Question: I am doing project and making an app in which after login I need to switch to Navigation Drawer Activity. But whenever I was adding a Navigation Drawer in my project the activity_navigation was always showing a rendering problem.
After many hours I tried to make a new project, and then added only "Navigation Drawer Activity" the problem was still there in Rendering.

This is what i am getting by creating a new project having a simple "Navigation Drawer Activity".
This Rendering Problem only exists in and not in and
Please note that
- Android Support Repository
- Android Support Library
ALL are added.
There are many solutions available on siteS, blogs and even stackoverflow saying to change the build.graddle file and so on. I tried many solutions but couldn't find a satisfactory one. Please Help me in that regard.
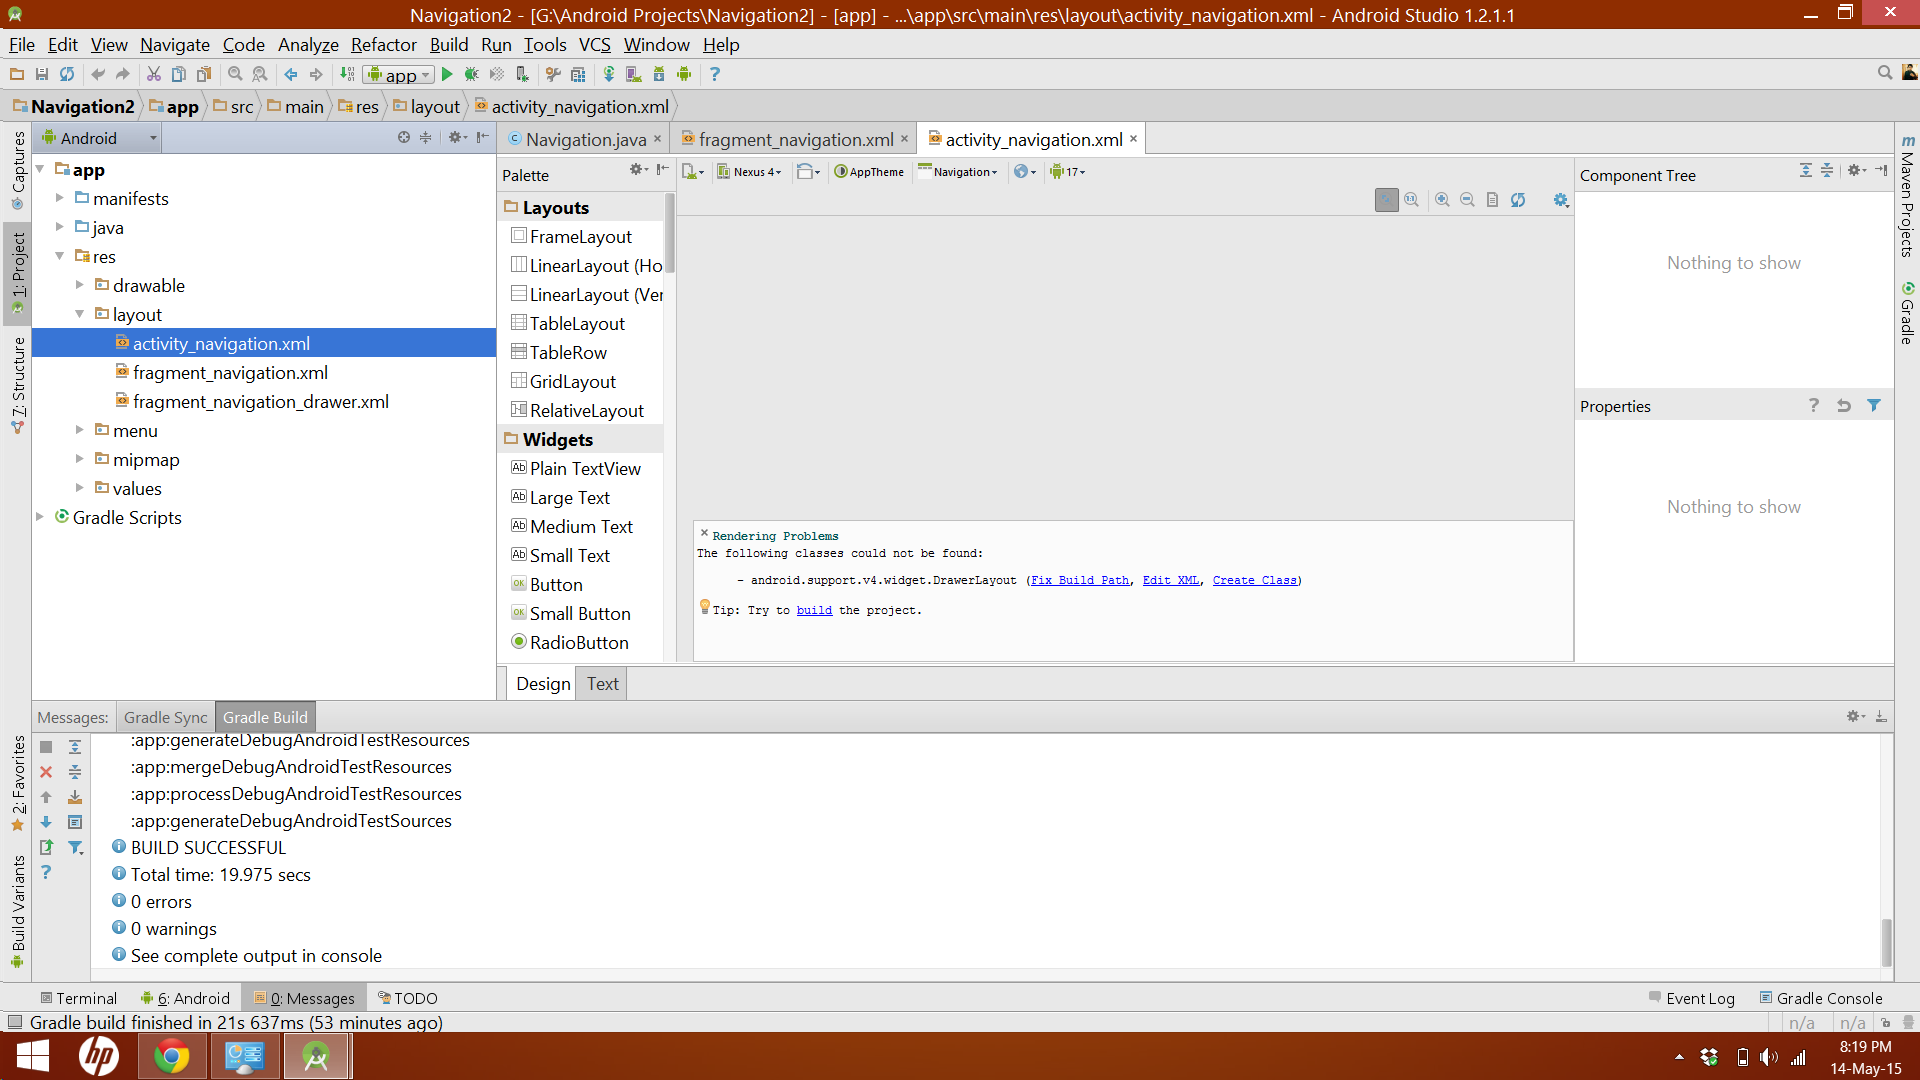
Answer: I'm having the same problem with Android Studio 1.2 and I've tried a lot of things but any of them works
For me the solution was to use the and update Android Studio to 1.3.
Now I have this version and it works perfect but this is not and stable version

My build.grade is in this way
apply plugin: 'com.android.application'
'''
android {
compileSdkVersion 22
buildToolsVersion '21.1.2'
defaultConfig {
applicationId "com.androidtest.materialdesign"
minSdkVersion 15
targetSdkVersion 22
versionCode 1
versionName "1.0"
}
buildTypes {
release {
minifyEnabled false
proguardFiles getDefaultProguardFile('proguard-android.txt'), 'proguard-rules.pro'
}
}
}
dependencies {
compile fileTree(dir: 'libs', include: ['*.jar'])
compile 'com.android.support:appcompat-v7:22.2.0'
}
'''
This is the problem with Android Studio 1.2

and the same code with Android 1.3 is this